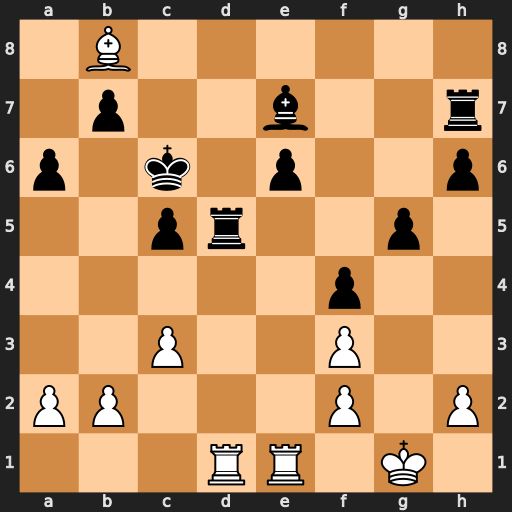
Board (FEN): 1B6/1p2b2r/p1k1p2p/2pr2p1/5p2/2P2P2/PP3P1P/3RR1K1
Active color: w
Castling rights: -
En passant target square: -
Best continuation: Rxe6+ Kd7 Rxe7+ Rxe7 Rxd5+